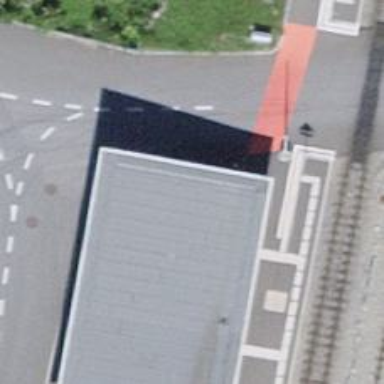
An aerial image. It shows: Footway.